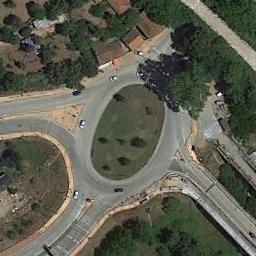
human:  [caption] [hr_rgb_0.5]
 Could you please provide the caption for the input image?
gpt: There are many buildings and trees around the roundabout .

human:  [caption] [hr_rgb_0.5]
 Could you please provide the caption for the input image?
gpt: The roundabout is on the grass next to trees and buildings .

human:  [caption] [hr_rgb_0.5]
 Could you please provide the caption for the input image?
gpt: There are several moving vehicles on the road at the roundabout, And there are many buildings and some trees and a large lawn around the roundabout .

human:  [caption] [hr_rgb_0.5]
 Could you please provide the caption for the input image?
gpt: The roundabout with some exits and entrances is surrounded by some houses and trees and a lawn is in the middle of the roundabout .

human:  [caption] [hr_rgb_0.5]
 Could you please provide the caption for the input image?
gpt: There are some green trees and brown buildings beside the roundabout .